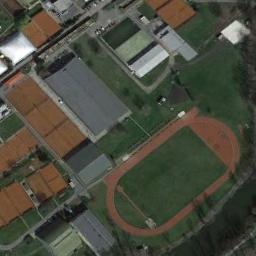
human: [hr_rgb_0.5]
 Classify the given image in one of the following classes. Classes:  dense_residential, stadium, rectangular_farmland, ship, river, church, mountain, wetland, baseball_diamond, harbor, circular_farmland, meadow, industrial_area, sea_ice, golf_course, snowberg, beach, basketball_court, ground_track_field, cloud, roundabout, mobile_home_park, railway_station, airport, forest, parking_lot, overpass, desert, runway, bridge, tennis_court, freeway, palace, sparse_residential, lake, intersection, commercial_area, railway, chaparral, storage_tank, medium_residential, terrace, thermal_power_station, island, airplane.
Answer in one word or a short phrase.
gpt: ground_track_field